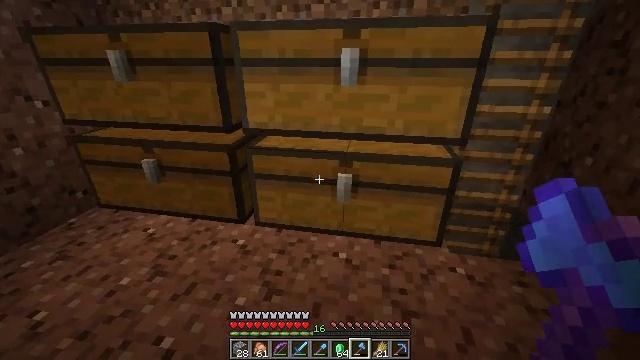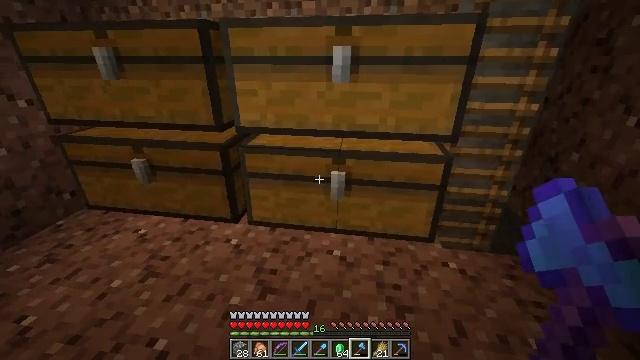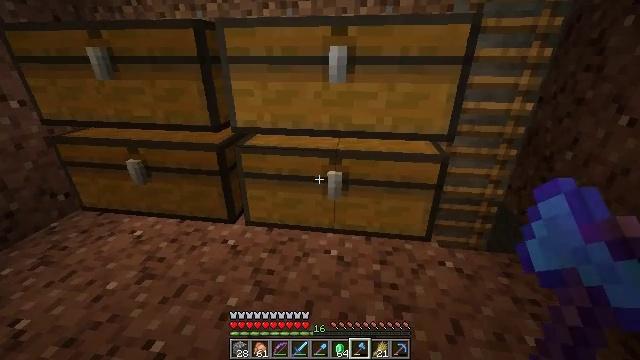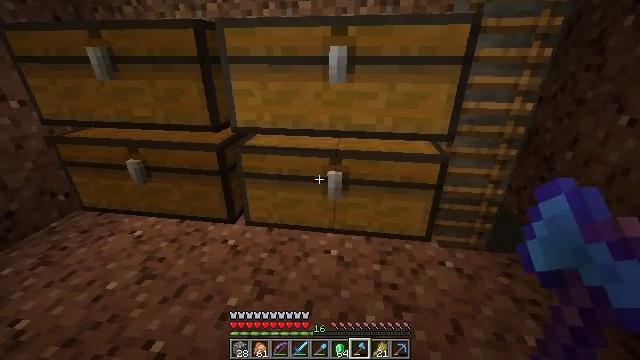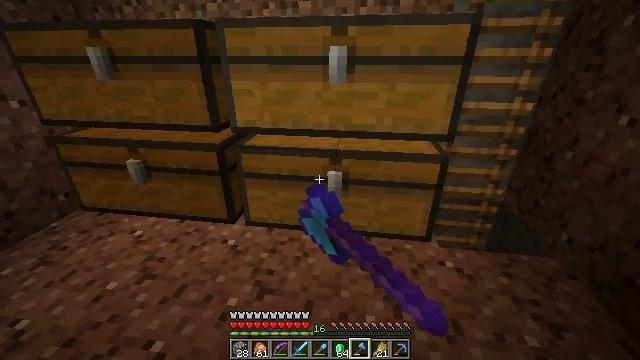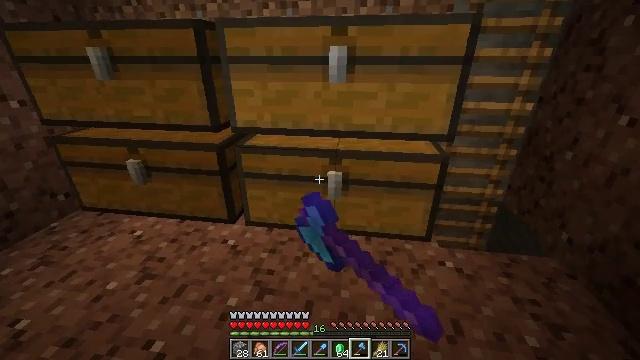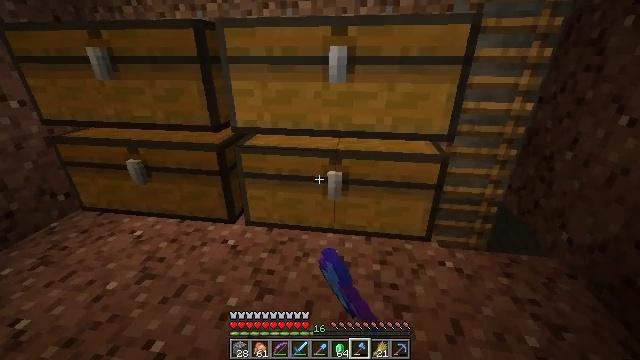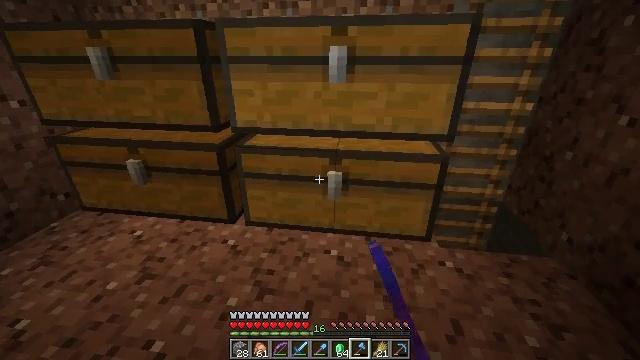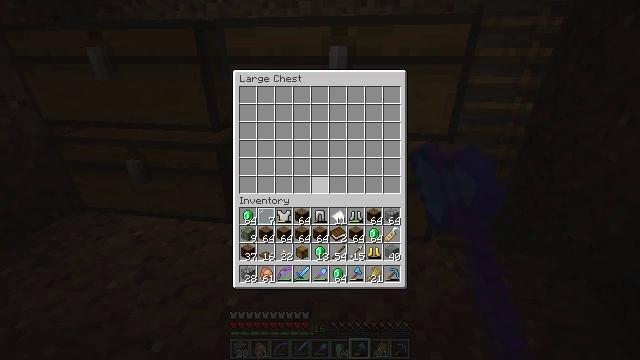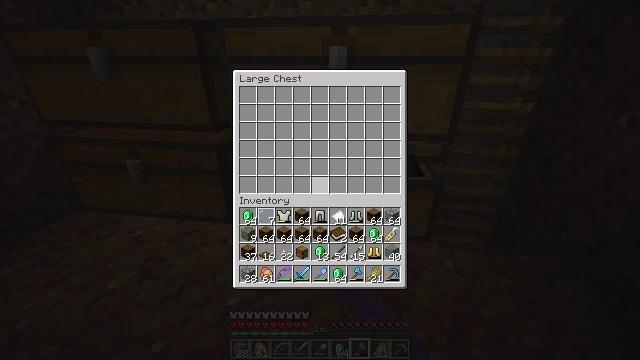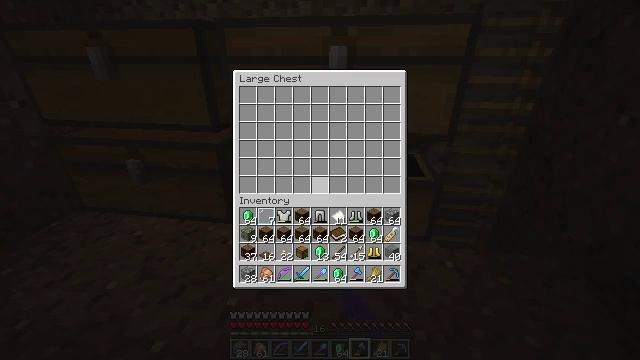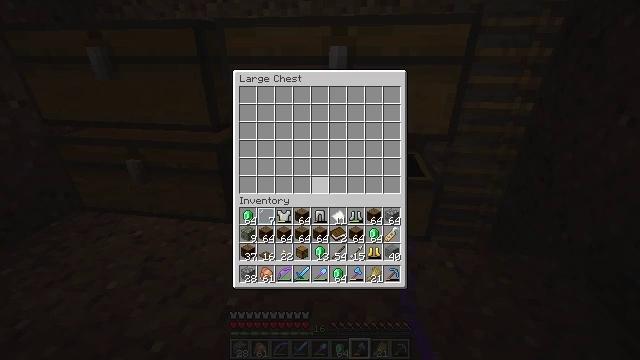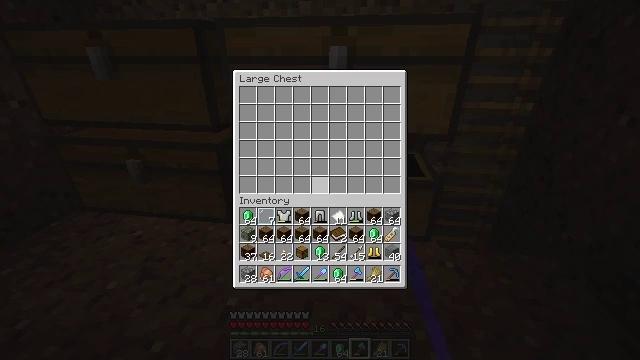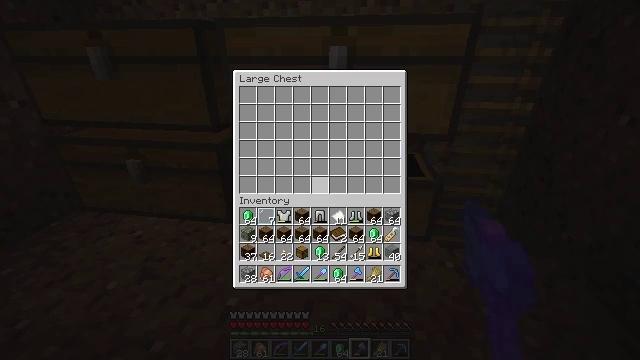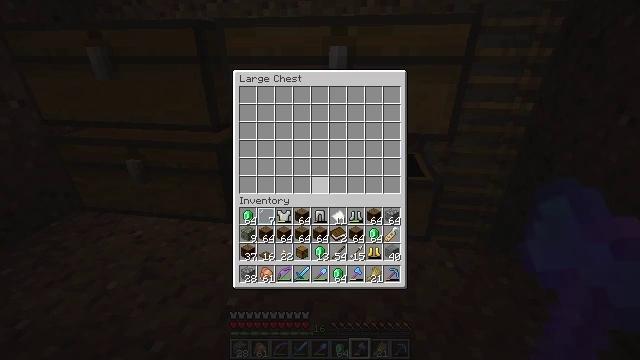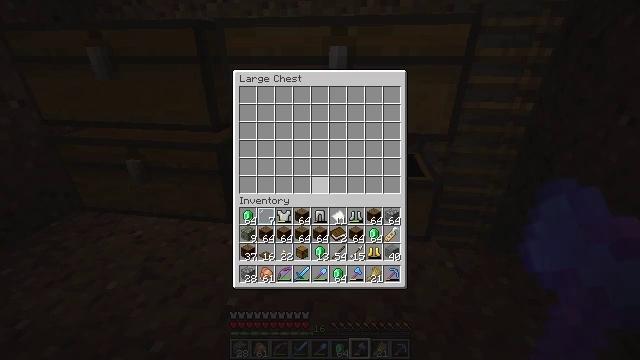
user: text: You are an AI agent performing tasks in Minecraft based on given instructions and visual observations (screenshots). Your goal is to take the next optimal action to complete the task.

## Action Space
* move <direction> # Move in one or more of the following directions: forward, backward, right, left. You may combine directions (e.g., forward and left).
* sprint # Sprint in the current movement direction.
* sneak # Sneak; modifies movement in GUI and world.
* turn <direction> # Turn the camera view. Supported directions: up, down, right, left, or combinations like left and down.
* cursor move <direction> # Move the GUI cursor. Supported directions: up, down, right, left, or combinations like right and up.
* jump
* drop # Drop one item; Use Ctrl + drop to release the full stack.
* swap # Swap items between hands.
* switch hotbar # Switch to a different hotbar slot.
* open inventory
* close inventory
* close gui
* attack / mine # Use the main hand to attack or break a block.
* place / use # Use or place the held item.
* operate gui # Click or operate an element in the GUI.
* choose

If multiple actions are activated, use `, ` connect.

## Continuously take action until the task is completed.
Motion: motion action
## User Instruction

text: Remove the cauldron from its current position.
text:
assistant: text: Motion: turn right
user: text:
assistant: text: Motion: no_op
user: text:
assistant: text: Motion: use / place
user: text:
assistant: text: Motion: use / place
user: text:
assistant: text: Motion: use / place
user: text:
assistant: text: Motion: use / place
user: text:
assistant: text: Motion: use / place
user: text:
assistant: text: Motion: choose, open gui
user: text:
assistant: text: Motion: no_op
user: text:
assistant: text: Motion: no_op
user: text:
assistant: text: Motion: no_op
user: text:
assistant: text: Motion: no_op
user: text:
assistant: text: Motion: no_op
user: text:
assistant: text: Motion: no_op
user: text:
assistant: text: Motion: no_op
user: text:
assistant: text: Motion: no_op
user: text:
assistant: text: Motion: no_op
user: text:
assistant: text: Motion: cursor move right
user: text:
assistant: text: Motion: cursor move right
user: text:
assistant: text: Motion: cursor move right
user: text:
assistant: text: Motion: cursor move right
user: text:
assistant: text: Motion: cursor move right
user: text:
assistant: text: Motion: no_op
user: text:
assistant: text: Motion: no_op
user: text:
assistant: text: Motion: no_op
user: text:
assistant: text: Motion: no_op
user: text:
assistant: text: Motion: no_op
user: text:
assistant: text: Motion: no_op
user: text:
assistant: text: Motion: no_op
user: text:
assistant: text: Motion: no_op